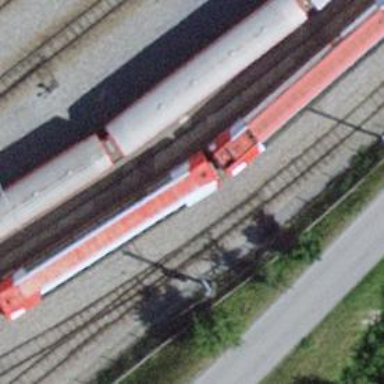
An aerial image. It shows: Railway switch.